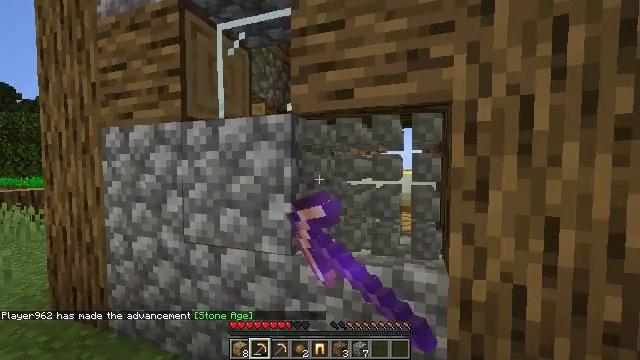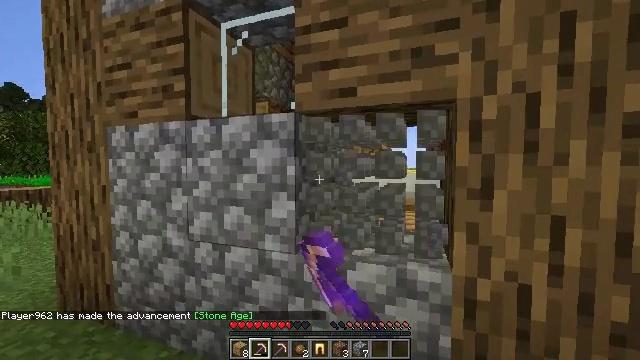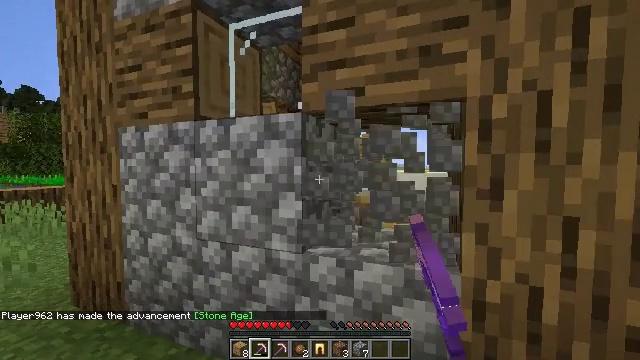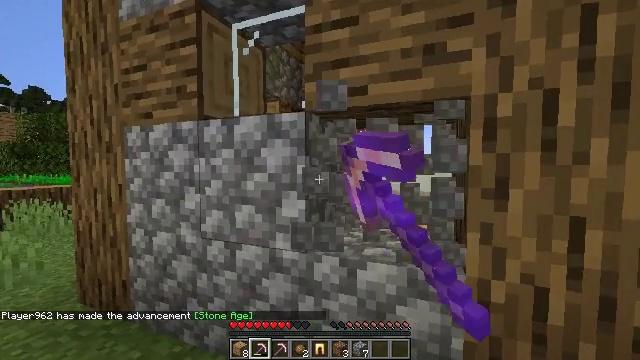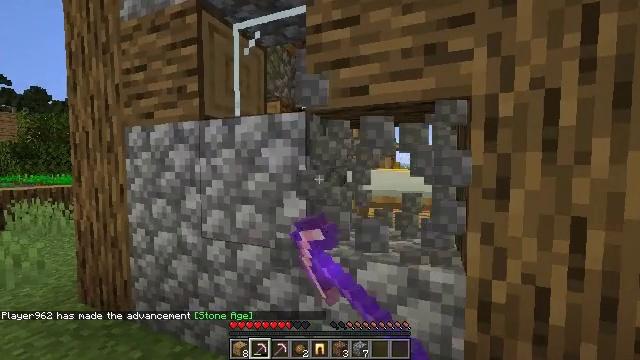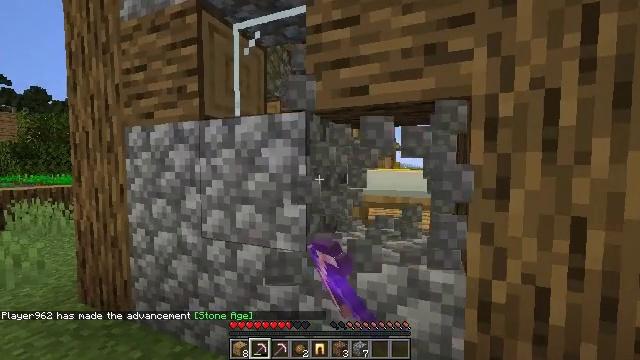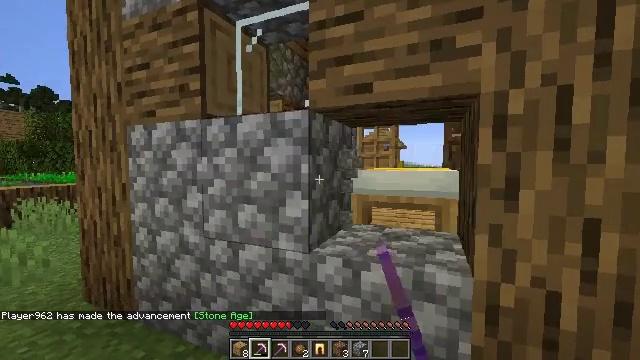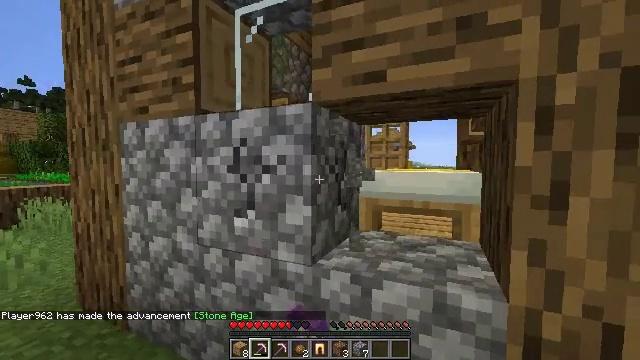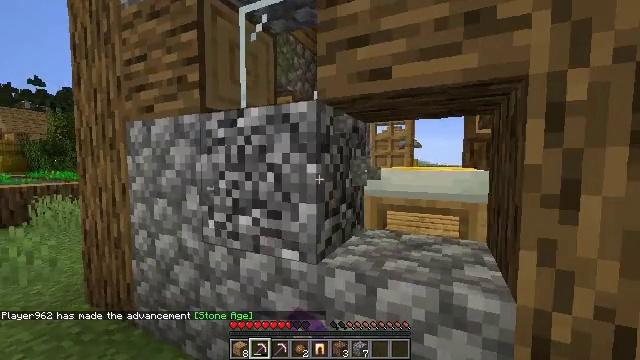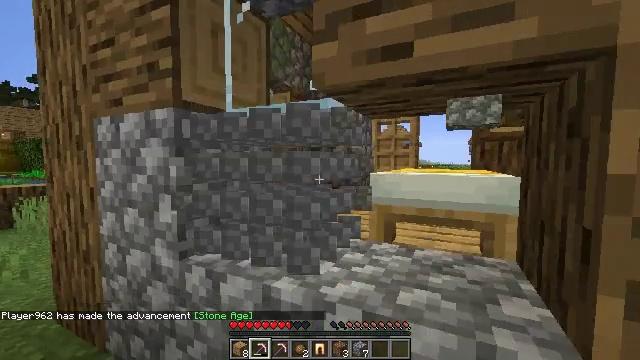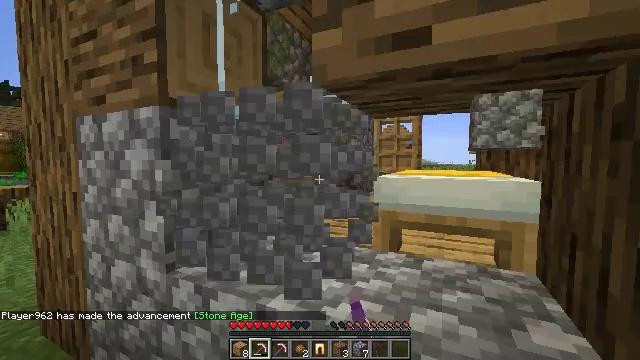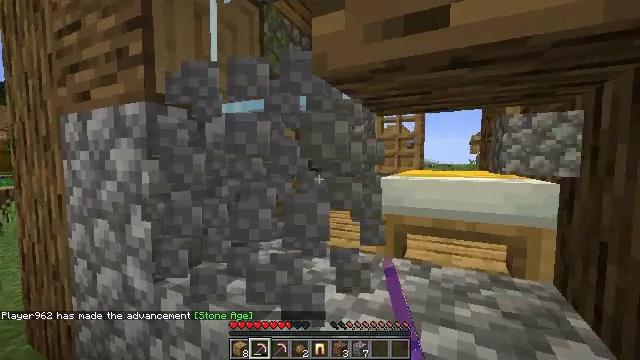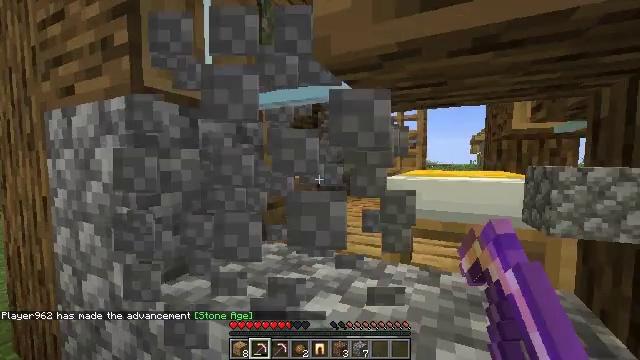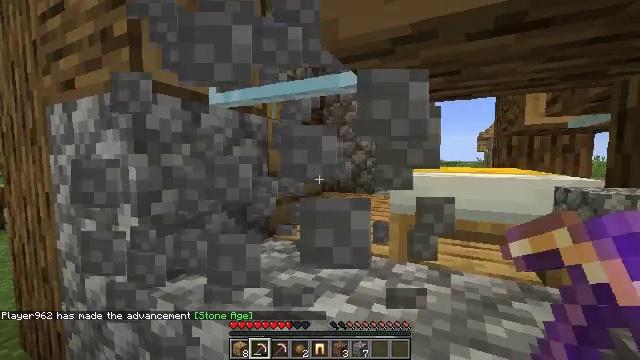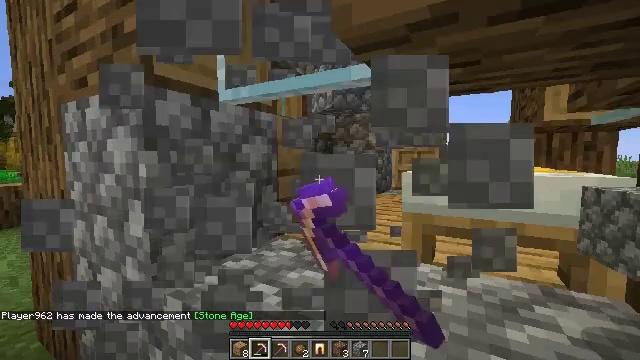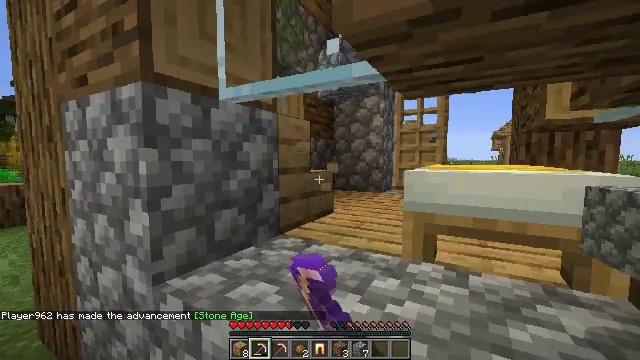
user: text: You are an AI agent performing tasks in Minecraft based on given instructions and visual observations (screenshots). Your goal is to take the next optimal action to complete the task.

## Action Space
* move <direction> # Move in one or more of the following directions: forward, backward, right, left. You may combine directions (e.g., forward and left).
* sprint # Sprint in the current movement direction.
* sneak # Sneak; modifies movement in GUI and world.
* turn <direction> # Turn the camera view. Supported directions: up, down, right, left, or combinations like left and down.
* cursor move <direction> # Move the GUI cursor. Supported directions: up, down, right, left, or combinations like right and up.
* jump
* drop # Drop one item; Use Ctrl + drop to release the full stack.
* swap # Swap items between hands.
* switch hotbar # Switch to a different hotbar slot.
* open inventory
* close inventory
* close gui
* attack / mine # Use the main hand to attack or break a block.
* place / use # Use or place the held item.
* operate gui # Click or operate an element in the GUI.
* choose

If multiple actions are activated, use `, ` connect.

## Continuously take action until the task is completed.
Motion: motion action
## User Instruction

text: Mine cobblestone underground.
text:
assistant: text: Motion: attack / mine
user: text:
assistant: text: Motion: turn left, attack / mine
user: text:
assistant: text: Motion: attack / mine
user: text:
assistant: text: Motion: attack / mine
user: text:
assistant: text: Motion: attack / mine
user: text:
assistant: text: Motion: move forward, attack / mine
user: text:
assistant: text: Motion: move forward, turn left, attack / mine
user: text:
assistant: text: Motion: move forward, turn left, attack / mine
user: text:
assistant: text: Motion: move forward, attack / mine
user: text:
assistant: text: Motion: move forward, attack / mine
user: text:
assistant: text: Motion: attack / mine
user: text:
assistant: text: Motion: attack / mine
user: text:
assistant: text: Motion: turn left, attack / mine
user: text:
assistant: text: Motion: turn left, attack / mine
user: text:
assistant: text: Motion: attack / mine
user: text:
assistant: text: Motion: move forward, turn left, attack / mine
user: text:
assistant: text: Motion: move forward, turn left and down, attack / mine
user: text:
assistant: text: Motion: move forward, turn left, attack / mine
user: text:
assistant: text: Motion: move forward, turn left, attack / mine
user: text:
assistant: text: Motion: move forward, turn left, attack / mine
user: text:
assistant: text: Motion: attack / mine
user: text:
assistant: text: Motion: attack / mine
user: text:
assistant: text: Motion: attack / mine
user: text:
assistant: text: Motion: attack / mine
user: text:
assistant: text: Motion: attack / mine
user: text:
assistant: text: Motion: attack / mine
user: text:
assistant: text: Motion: attack / mine
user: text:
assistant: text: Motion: move forward, attack / mine
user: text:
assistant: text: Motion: move forward, attack / mine
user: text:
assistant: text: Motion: move forward, turn left and down, attack / mine